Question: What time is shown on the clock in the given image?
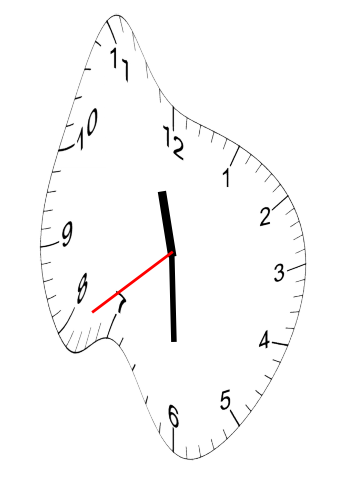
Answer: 11:29:39